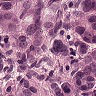
Metastatic tissue present: yes